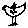
Label: bird